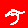
Digit: 5